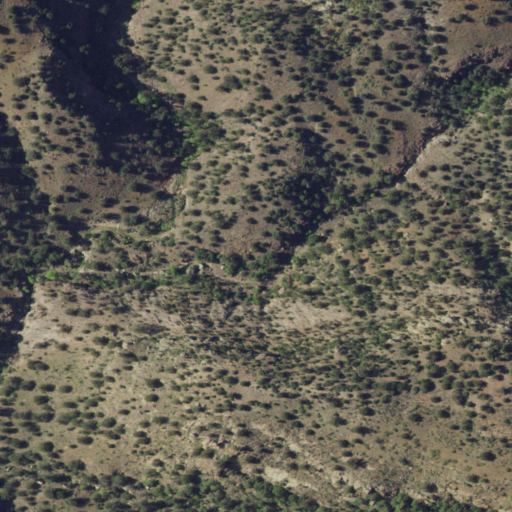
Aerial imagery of valley in New Mexico named Ant Spring Canyon containing shrub and evergreen forest